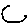
Label: moon